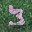
Label: 3